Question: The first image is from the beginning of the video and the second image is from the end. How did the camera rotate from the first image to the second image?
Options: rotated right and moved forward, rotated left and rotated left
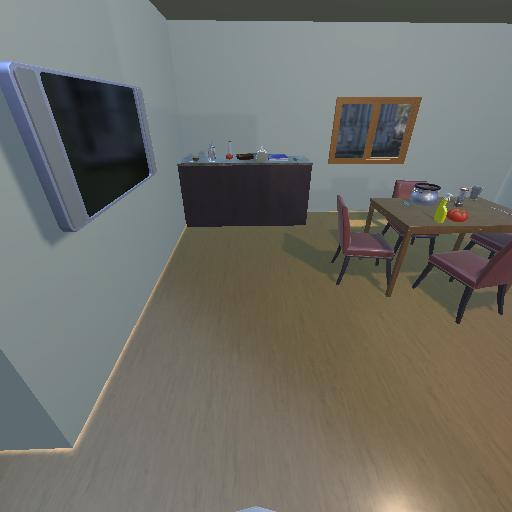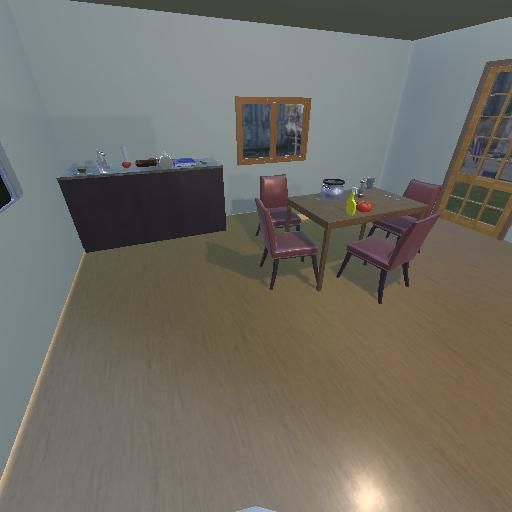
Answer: rotated right and moved forward